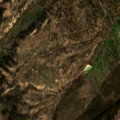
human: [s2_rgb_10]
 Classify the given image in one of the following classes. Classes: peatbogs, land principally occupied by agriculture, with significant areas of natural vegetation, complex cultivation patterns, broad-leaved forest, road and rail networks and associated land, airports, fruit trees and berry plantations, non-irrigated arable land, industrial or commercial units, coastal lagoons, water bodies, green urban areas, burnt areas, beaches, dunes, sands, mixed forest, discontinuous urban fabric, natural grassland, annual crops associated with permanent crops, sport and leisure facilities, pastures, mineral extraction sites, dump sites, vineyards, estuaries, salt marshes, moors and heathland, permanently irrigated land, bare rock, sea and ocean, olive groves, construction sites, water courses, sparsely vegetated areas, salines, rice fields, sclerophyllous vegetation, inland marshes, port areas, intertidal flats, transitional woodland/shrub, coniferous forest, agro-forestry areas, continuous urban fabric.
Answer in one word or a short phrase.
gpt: land principally occupied by agriculture, with significant areas of natural vegetation, transitional woodland/shrub